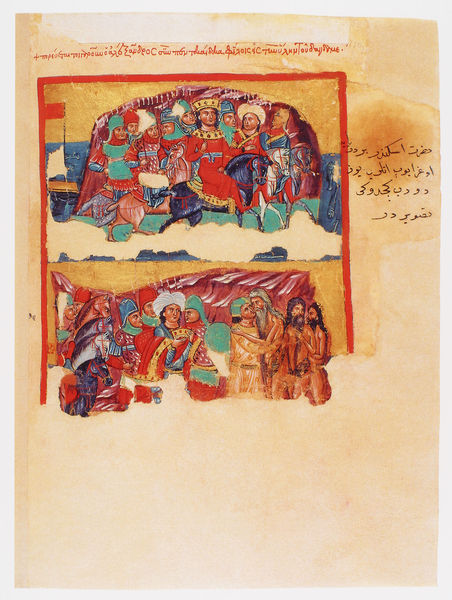
Titel: Der griechische Alexanderroman
Institution: Venedig, Hellenic Institute Codex Gr. 5
Schlagwörter: blau, felsen, nackt, wasser, weiß, akte, gelb, grün, landschaft, menschen, hintergrund, hüte, männer, schwarz, türkis, rot, tiere, bart, bibel, geschichte, rahmen, bild, gold, krone, pferd, pferde, reiter, ritt, farbig, schrift, bilder, fahne, farben, lila, rand, könig, soldaten, streifen, buch, gemalt, orient, seite, illustration, helm, hauben, ritter, fürst, rüstung, flecken, fragment, pergament, arabisch, begrüssung, isokephalie, balu, heilige, turban, miniatur, szenen, handschrift, askese, erzählung, buchmalerei, einzug, codices, codex, zelten, alexanderroman, asketen, kondex